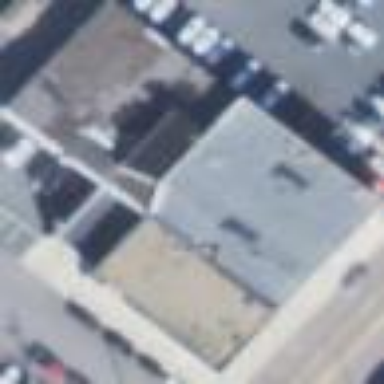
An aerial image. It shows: Building that houses car shop.